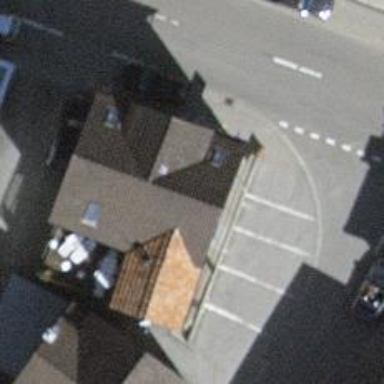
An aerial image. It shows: Restaurant.